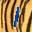
Label: 1